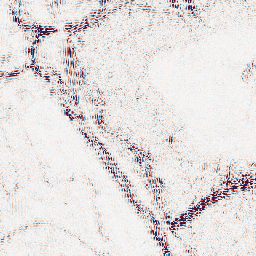
Category: wavelet
Decomposition family: wavelet_reverse_biorthogonal
Decomposition parameters: wavelet: rbio5.5
level: 2
Upsampling method: cubic_catmull_rom
Upsampling parameters: scale: 8
Upsampling scale: 8